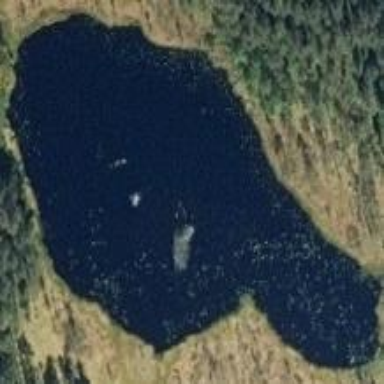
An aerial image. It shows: Serene lake surrounded by nature.